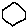
Label: hexagon